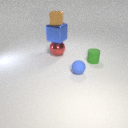
large red metal sphere behind small green rubber cylinder